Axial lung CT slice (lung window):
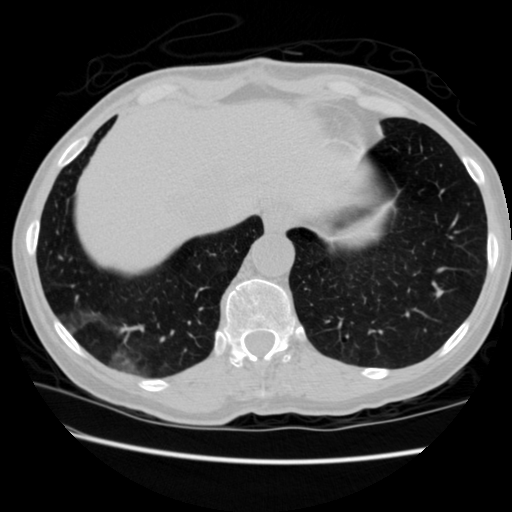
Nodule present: no